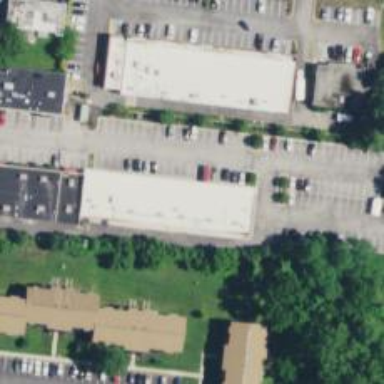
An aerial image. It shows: Healthcare clinic is depicted in the image.